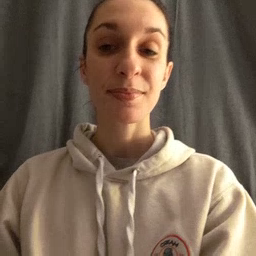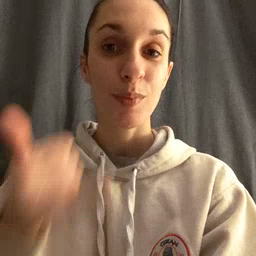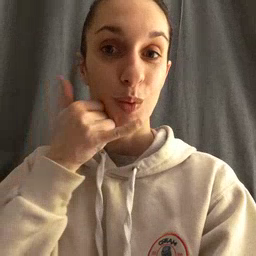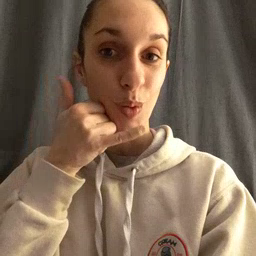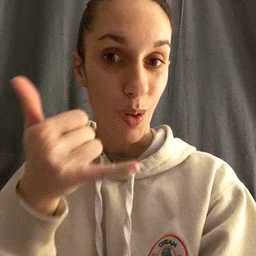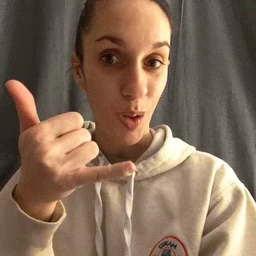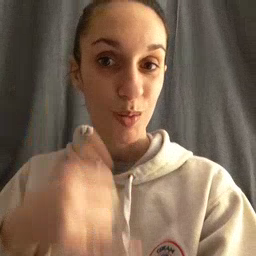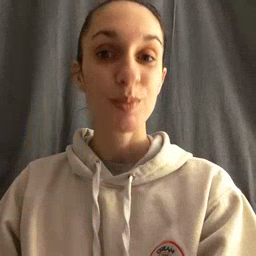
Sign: callonphone